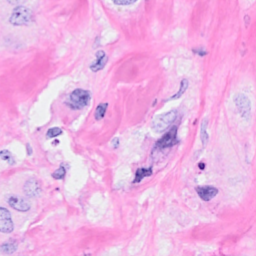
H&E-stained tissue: Breast